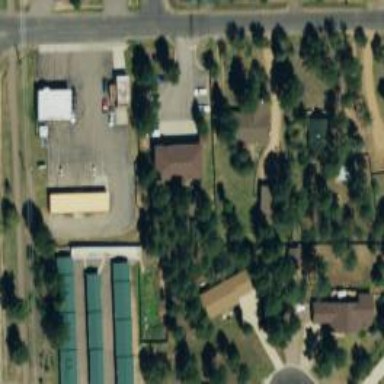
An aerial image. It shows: Clinic.